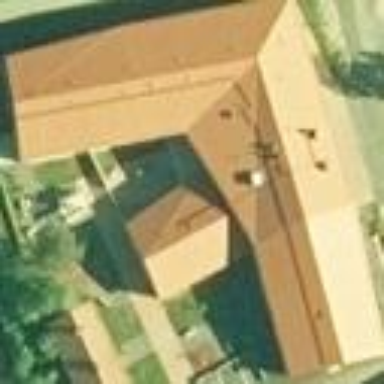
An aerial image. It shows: Building.